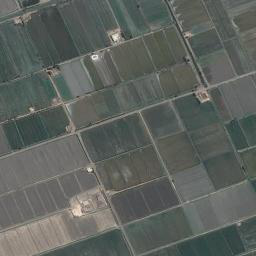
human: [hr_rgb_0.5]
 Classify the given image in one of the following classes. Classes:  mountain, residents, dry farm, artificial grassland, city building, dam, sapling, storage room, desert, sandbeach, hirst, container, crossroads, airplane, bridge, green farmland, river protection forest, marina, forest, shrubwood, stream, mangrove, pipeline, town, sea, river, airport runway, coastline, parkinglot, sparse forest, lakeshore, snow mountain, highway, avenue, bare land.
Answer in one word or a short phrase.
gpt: green farmland